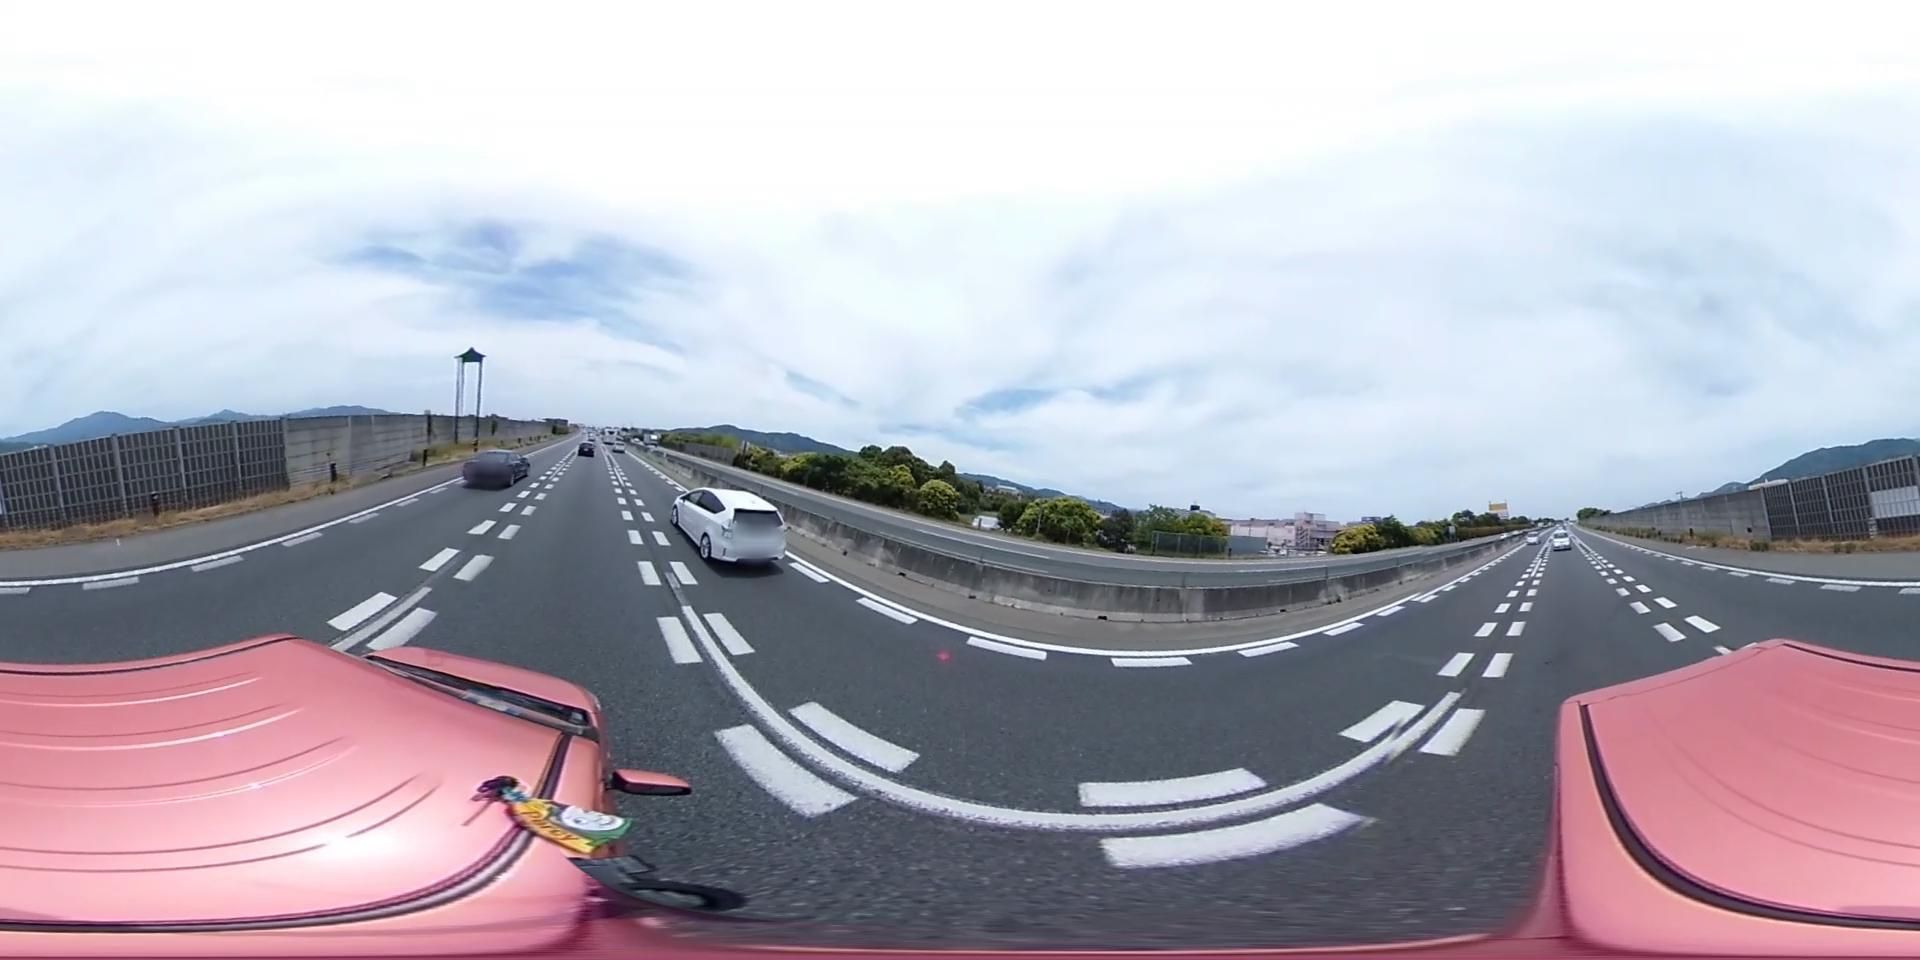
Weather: cloudy
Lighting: day
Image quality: good
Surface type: cycling surface
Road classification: track, unclassified
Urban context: urban centre
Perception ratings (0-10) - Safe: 0.41, Lively: 2.31, Beautiful: 6.18, Boring: 5.21, Depressing: 5.2, Wealthy: 3.02